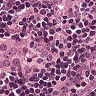
Metastatic tissue present: yes